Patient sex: M
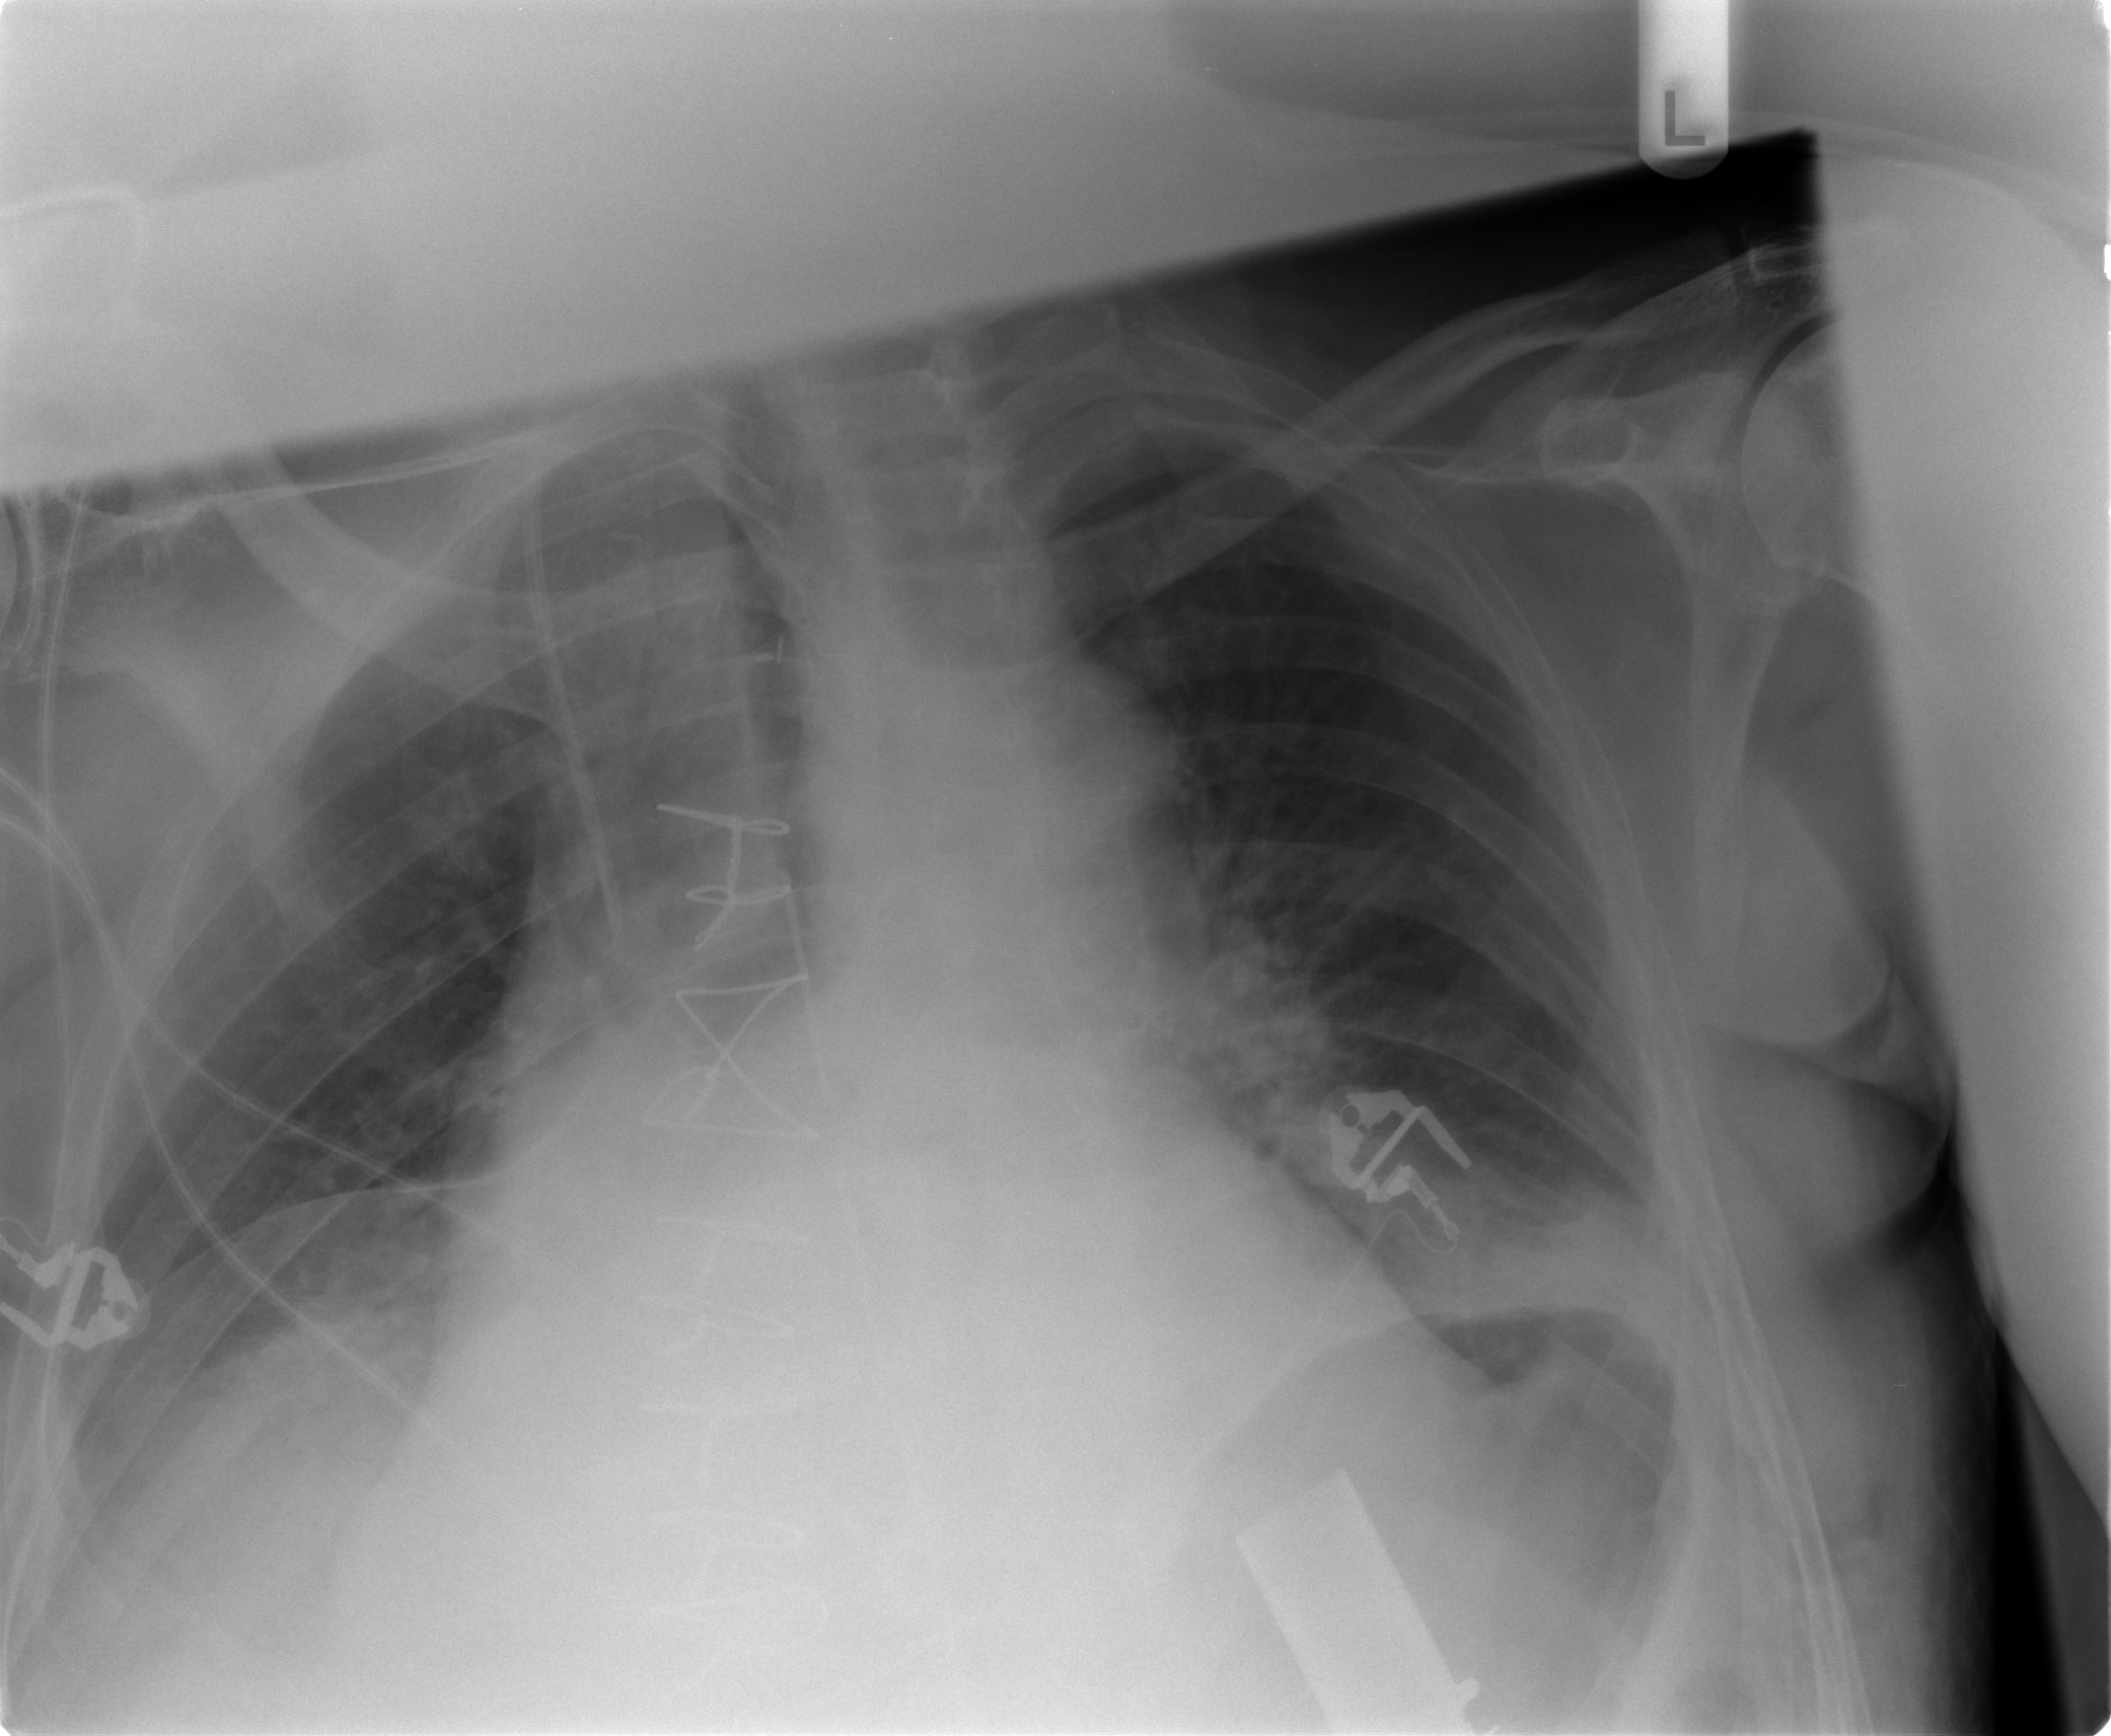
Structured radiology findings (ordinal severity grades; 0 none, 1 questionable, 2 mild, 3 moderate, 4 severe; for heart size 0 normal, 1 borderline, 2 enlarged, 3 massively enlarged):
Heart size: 3
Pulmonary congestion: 0
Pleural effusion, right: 2
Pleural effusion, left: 1
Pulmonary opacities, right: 0
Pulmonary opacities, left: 0
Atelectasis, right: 2
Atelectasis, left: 2